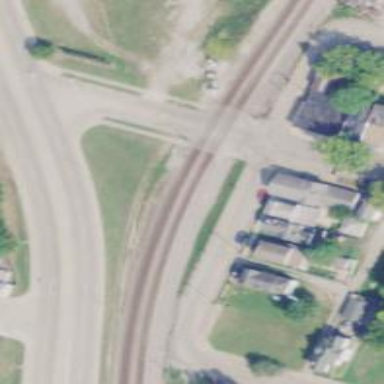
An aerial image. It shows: Level crossing along the railway.